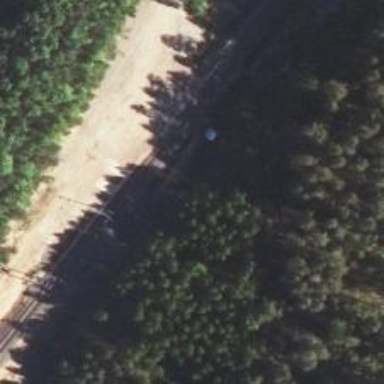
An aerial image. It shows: Railway with continuous electrified contact line.